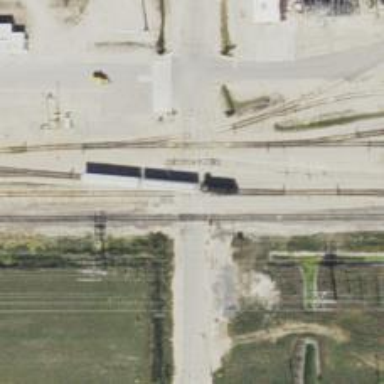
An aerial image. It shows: Level crossing along the railway.